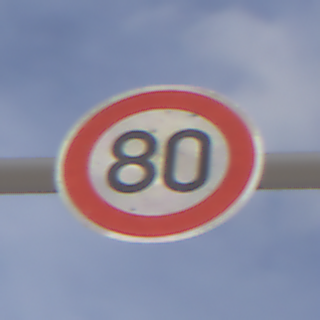
Verkehrszeichen: Geschwindigkeit80
Umgebung: Outdoor, Suburban
Tageszeit: MorningAfternoon
Wetter: PartlyCloudy
Licht: Natural
Jahreszeit: NotSpecified
Kontrast: HighContrast